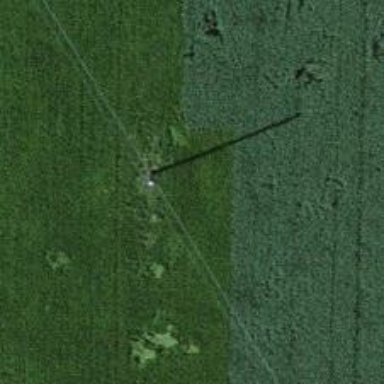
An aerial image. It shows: Power pole.